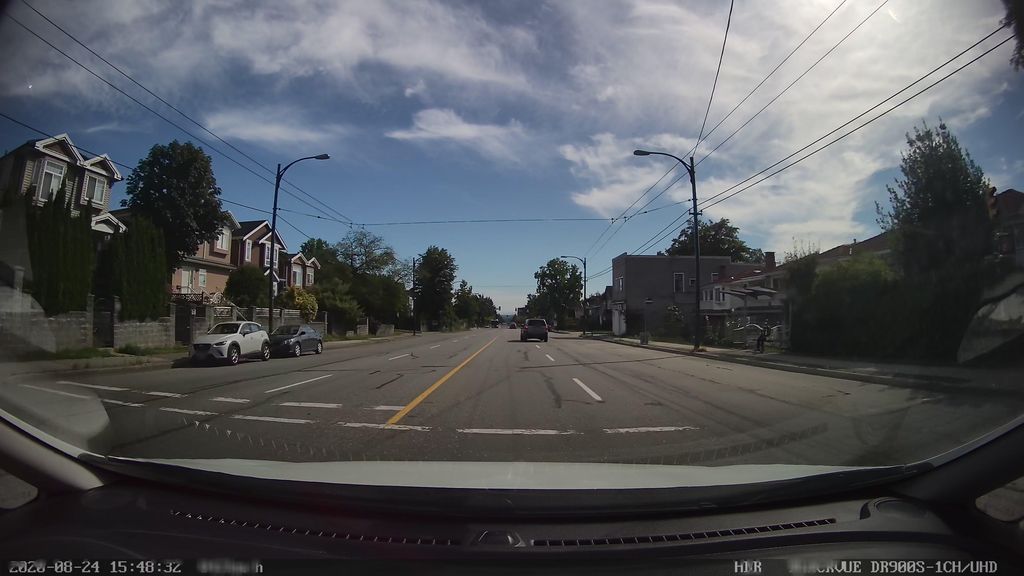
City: vancouver